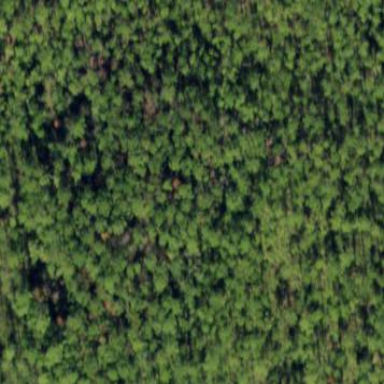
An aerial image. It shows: Serene woodland landscape.